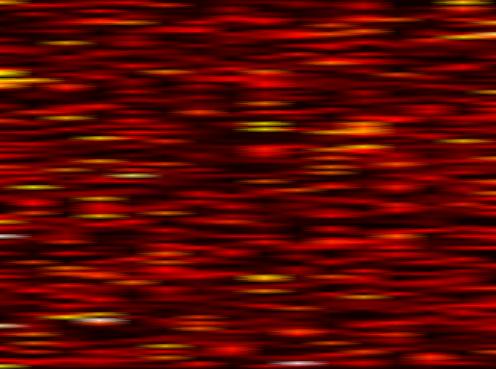
Label: OFDM